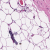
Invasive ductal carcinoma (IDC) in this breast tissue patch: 1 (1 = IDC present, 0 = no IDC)